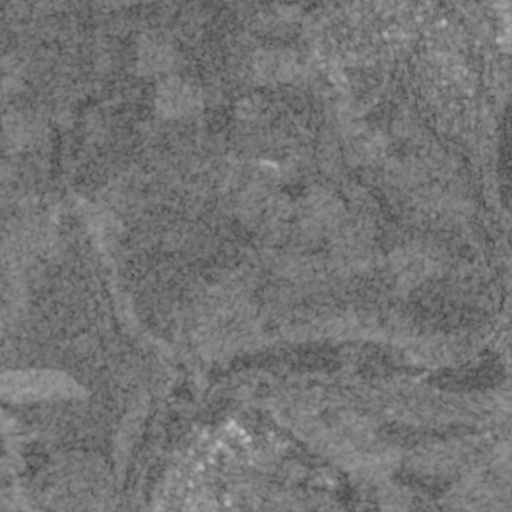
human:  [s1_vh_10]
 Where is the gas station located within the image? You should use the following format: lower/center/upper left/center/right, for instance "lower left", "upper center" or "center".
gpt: The gas station is located in the center right of the image.
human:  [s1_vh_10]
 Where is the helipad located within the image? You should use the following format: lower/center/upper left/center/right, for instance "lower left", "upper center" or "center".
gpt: The helipad is located in the upper right of the image.
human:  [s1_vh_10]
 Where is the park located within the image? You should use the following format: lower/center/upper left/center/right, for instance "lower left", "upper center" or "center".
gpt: The park is located in the lower left of the image.
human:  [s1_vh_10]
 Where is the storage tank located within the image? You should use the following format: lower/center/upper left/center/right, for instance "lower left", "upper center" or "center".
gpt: The storage tank is located in the center right of the image.
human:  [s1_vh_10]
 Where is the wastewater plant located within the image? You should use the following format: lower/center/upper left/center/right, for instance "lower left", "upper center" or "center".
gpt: The wastewater plant is located in the lower right of the image.
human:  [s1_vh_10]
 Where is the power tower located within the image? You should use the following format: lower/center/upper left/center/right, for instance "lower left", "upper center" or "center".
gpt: There is no power tower in the image.

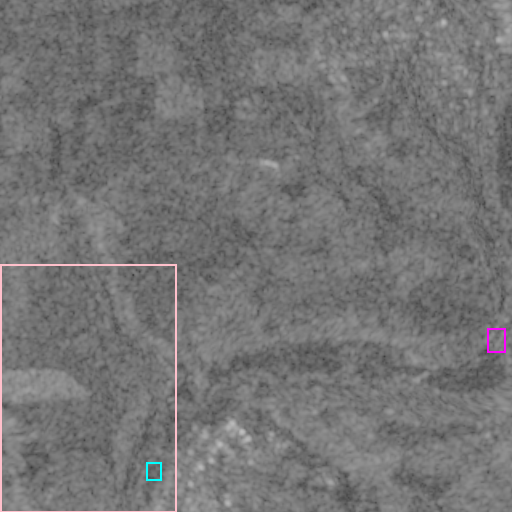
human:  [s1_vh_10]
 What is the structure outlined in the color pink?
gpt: The structure outlined in pink is a crop field.
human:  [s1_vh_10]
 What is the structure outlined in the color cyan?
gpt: The structure outlined in cyan is a park.
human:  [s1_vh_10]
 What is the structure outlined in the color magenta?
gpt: The structure outlined in magenta is a wastewater plant.
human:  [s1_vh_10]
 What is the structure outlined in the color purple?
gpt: There is no purple outline.